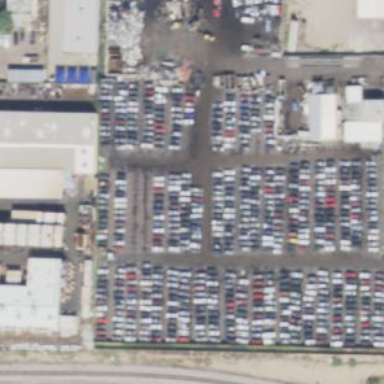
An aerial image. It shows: Industrial area designated as scrap yard or junk yard.